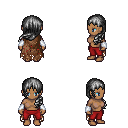
a pixel art fantasy rpg character, female body template, human, dark skin, brown tattered cape, red pants, gray left-swept hairstyle, white cloth bracers, four views (front, back, left, right), 2x2 character sprite sheet, small pixel art, hard edges, no anti-aliasing